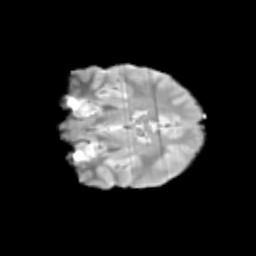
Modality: T2w
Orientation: coronal
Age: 10
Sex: male
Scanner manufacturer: siemens
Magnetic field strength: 3 T
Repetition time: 3.8 s
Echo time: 0.07 s